Question: So I know this code is long. Sorry, but I don't sacrifice space for readability. When I test this code the console gives me this error:
'''
ReferenceError: Can't find variable: useranswer
doMath
onclick
'''

This is a quiz that can be emailed automatically by pressing my "Email Quiz" button.
Each variable with the nomenclature of "a**" is the boolean state of a radio input. I am checking the value of each of them to get the users answer on each question. Then I compare it to the correct answer and increment score if the answers match.
I also have some issues with the email quiz function... I'm not sure what the issue is.
Any insight on these issues?
'''
<!DOCTYPE HTML>
<html>
<!--========================================================================-->
<script type="text/javascript">
function doMath()
{
//Score
var score = 0;
// arrays to store answers, and user submited answers.
var answer = new Array();
var userAnswer = new Array();
// Quiz answers:
answer[0] = "e";
answer[1] = "b";
var a11 = document.getElementById('answer1-1').checked;
var a12 = document.getElementById('answer1-2').checked;
var a13 = document.getElementById('answer1-3').checked;
var a14 = document.getElementById('answer1-4').checked;
var a15 = document.getElementById('answer1-5').checked;
var a21 = document.getElementById('answer2-1').checked;
var a22 = document.getElementById('answer2-2').checked;
var a23 = document.getElementById('answer2-3').checked;
var a24 = document.getElementById('answer2-4').checked;
var a25 = document.getElementById('answer2-5').checked;
// checks users answer for first question:
if(a11){
useranswer[0] = "a";
}
else if(a12){
useranswer[0] = "b";
}
else if(a13){
useranswer[0] = "c";
}
else if(a14){
useranswer[0] = "d";
}
else{
useranswer[0] = "e";
}
// checks users answer for second question:
if(a11){
useranswer[1] = "a";
}
else if(a12){
useranswer[1] = "b";
}
else if(a13){
useranswer[1] = "c";
}
else if(a14){
useranswer[1] = "d";
}
else{
useranswer[1] = "e";
}
//adds up score:
if(userAnswer[0] == answer[0]){
score++;
}
if(userAnswer[1] == answer[1]){
score++;
}
emailQuiz(score);
console.log("doMath is working");
}
////////////////////////////////////////////////////////////////////////
</script>
<script>
////////////////////////////////////////////////////////////////////////
function emailQuiz(score)
{
var test = "
You scored " + score + "/2 on the test.";
window.open('mailto: noah.gary394@topper.wku.edu'
+ '?subject= quiz answers'
+ '&body= Your quiz results:' + escape(test));
console.log("emailQuiz is working");
}
////////////////////////////////////////////////////////////////////////
</script>
<!--========================================================================-->
</head>
<button type="button" onclick="doMath();emailQuiz();">Email Quiz</button>
</body>
<!--========================================================================-->
</html>
'''
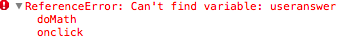
Answer: Variables in JavaScript are case-sensitive.
'''
userAnswer != useranswer
'''
This might not appear obvious however because JavaScript will automatically hoist any non 'var'ed varible to the global namespace on it's first assignment.